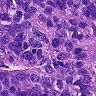
Metastatic tissue present: yes